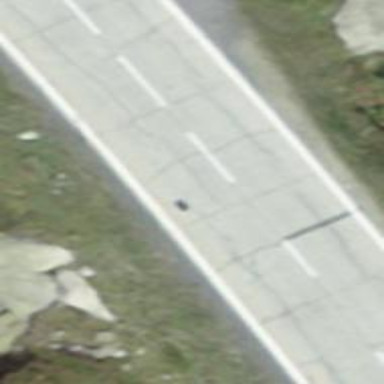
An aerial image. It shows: Concrete bridge over primary highway.